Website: lowes
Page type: order-tracking
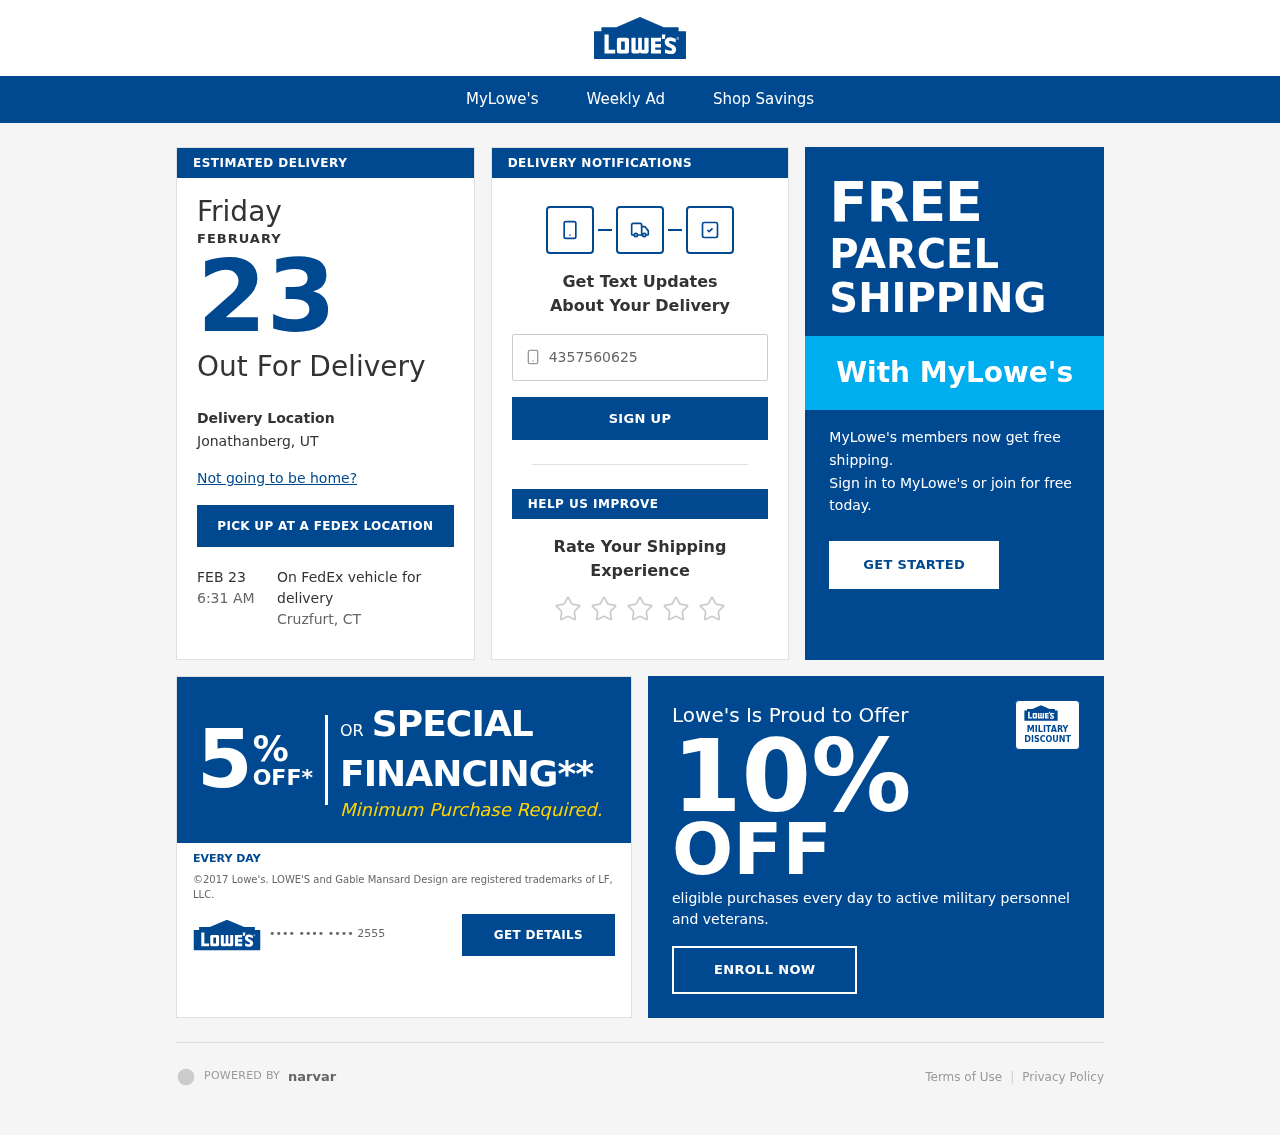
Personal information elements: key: PII_CARD_LAST4
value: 2555
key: PII_PHONE
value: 4357560625
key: PII_CITY_STATE
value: Jonathanberg, UT
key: PII_CITY_STATE2
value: Cruzfurt, CT
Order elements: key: ORDER_DELIVERY_DATE
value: FEB 23
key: ORDER_DELIVERY_DATE
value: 6:31 AM
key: ORDER_DELIVERY_DATE
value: FEBRUARY
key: ORDER_DELIVERY_DATE
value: Friday
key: ORDER_DELIVERY_DATE
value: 23